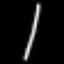
Label: line